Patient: sex F, age 38
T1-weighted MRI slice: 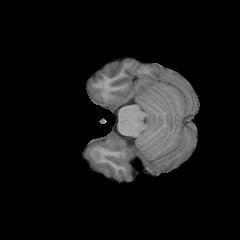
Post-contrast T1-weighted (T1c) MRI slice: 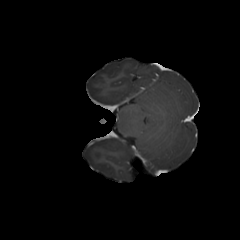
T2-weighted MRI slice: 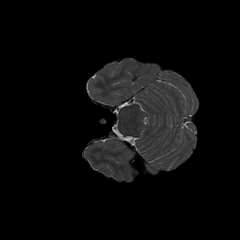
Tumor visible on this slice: no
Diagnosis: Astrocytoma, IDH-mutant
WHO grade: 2